Question: As you can see from the screenshot, the gridlines start directly in the middle of the boxes.
- - -
Is there any way I can do that with plotly?

'''
colorscale= [[0, 'yellow'], [0.7, 'red'], [1, 'darkred']]
trace_activity = go.Heatmap(
z=activity_orgname['activity'],
x=activity_orgname['month'],
y=activity_orgname['org_name'].astype(str),
hoverongaps = False,colorscale=colorscale)
layout = go.Layout(title='Activity "' + ac_name + '" per Month:',
xaxis={'type':'category', "gridcolor": "rgba(157, 166, 0, 1)"},
yaxis={'type':'category', "gridcolor": "rgba(157, 166, 0, 1)"},
plot_bgcolor="white")
fig = go.Figure(data=[trace_activity],
layout=layout,
)
iplot(fig)
'''
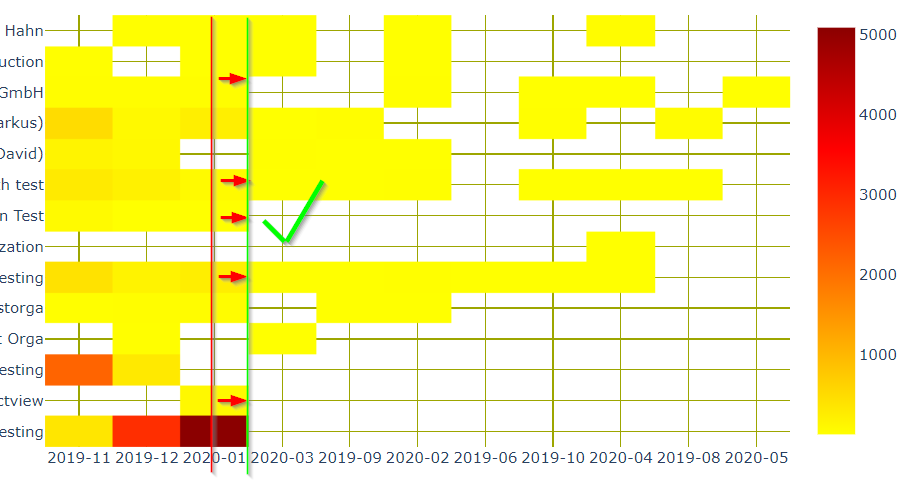
Answer: This is what you're looking for:
'''
fig.update_xaxes(tickson='boundaries')
'''
<URL>
The other option is:
'''
fig.update_xaxes(tickson='labels')
'''
<URL>
'''
import plotly.graph_objects as go
fig = go.Figure(data=go.Heatmap(
z=[[1, None, None, 50, 1], [20, None, None, 80, 30], [30, 60, None, None, 20]],
x=['01.01.2020', '01.02.2020', '01.03.2020', '01.04.2020', '01.05.2020'],
y=['Morning', 'Afternoon', 'Evening'],
hoverongaps = False))
fig.update_xaxes(gridcolor='steelblue',
ticks="outside",
tickson="boundaries",
ticklen=20
)
fig.show()
'''